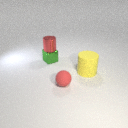
large yellow rubber cylinder in front of small green metal cube